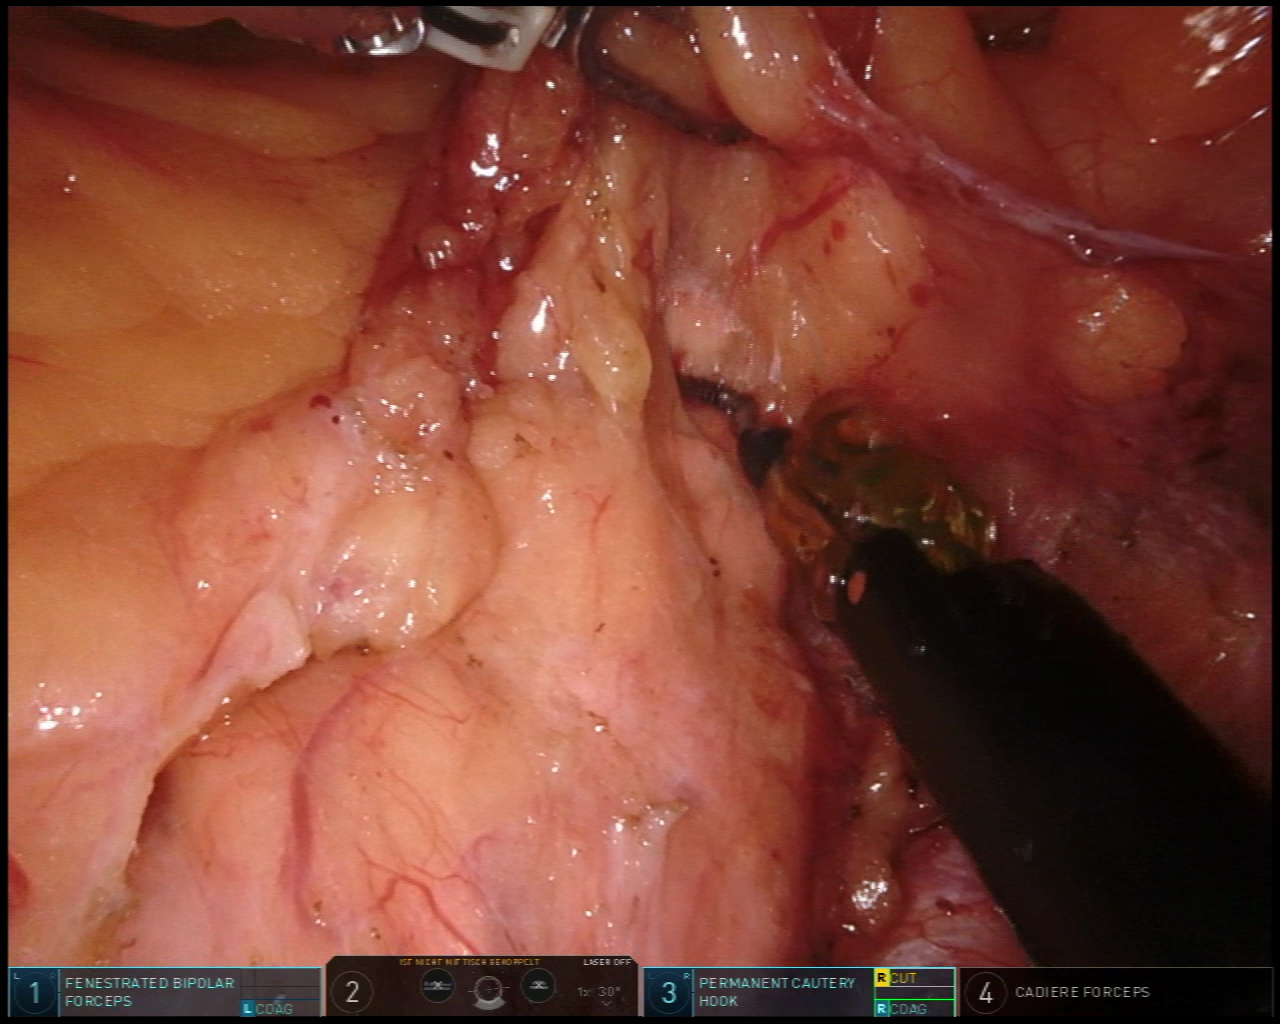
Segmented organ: pancreas
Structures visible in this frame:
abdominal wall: no
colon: no
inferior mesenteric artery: no
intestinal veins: no
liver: no
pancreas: yes
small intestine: no
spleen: no
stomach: no
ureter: no
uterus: no
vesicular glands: no